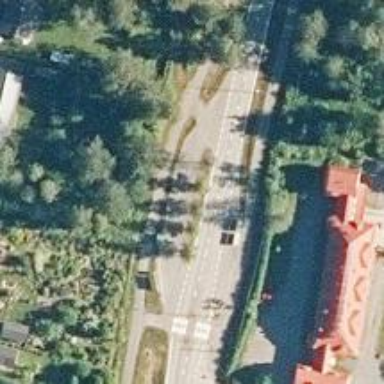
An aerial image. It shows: Asphalt cycleway.